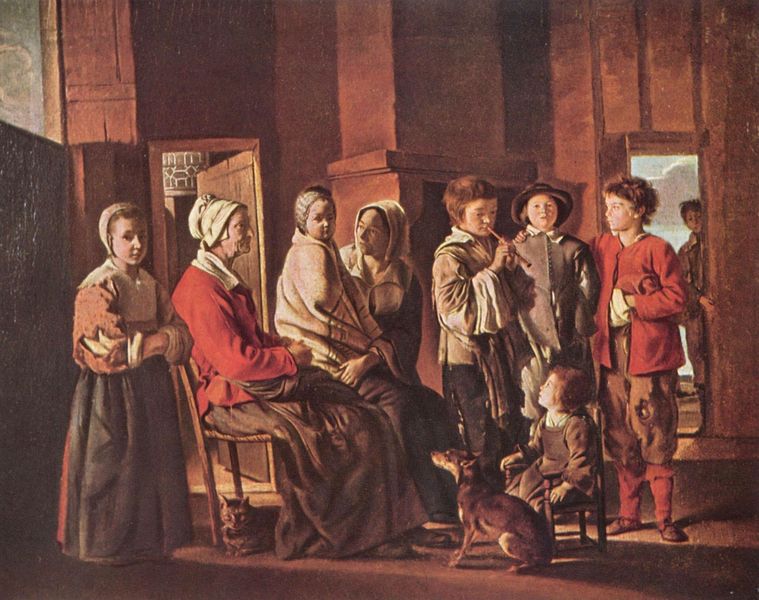
Titel: Besuch bei der Großmutter
Künstler: Louis Le Nain
Standort: Sankt Petersburg
Institution: Musée de l'Ermitage
Schlagwörter: blau, gemälde, gruppe, himmel, mann, schatten, wolken, frauen, gelb, grün, menschen, mädchen, ocker, sitzen, braun, fenster, frankreich, frau, grau, hell, holz, hut, kleid, kleider, licht, männer, pfeiler, raum, schwarz, stuhl, stühle, tür, weiss, zimmer, haus, hund, rot, schal, tiere, tuch, beige, haube, rock, alt, hose, jung, wand, alte, arm, arme, falten, kleidung, kragen, mensch, stehen, zerrissen, bildnis, gruppenporträt, innenraum, portrait, porträt, spiegel, öl, spiegelung, boden, interieur, mantel, stoff, decke, familie, gewänder, kind, mutter, musik, locken, genre, kamin, kinder, hündchen, schürze, magd, türen, röcke, jungen, knaben, schürzen, tag, klein, türe, durchgang, junge, tor, katze, eingang, offen, knabe, lehnstuhl, jugend, loch, jacken, lichht, kleinkind, kätzchen, flöte, jagdhund, windhund, tonig, schaukelstuhl, holzvertäfelung, brüder, alte frau, oma, armut, flötenspiel, grossmutter, enkel, waisen, waisenhaus, bauerfamilie, schneiderei, msuik, freunde, amre, holu, schneider, schäbig, armenhaus, fläte, latze, familei, carravaggiesk